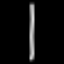
Label: line